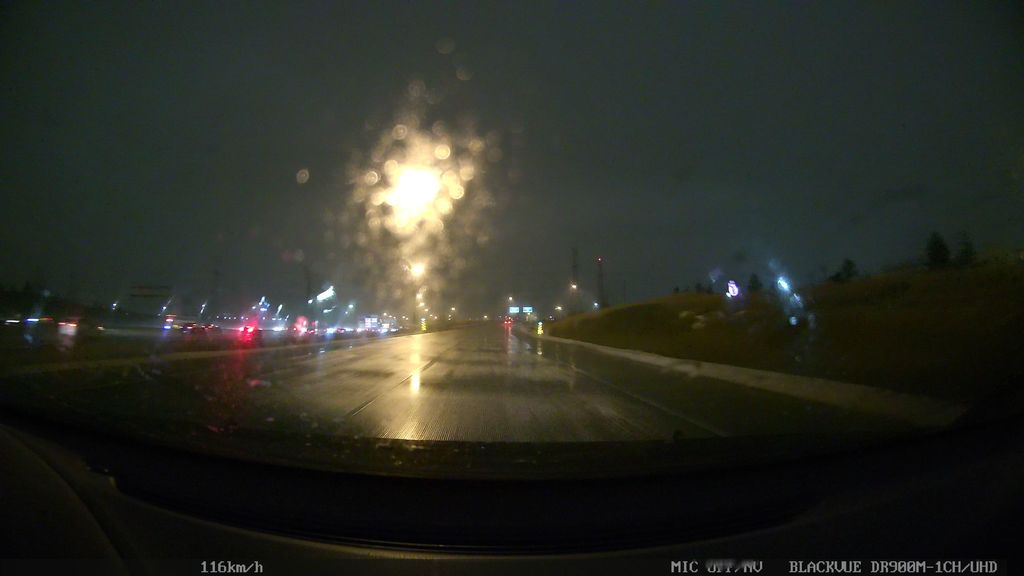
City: toronto